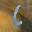
Label: 6